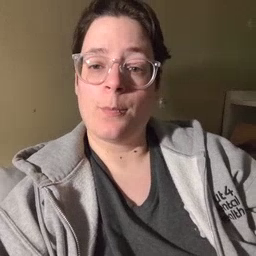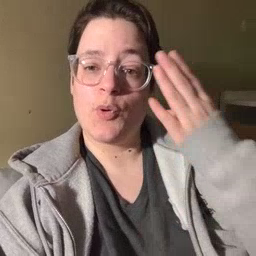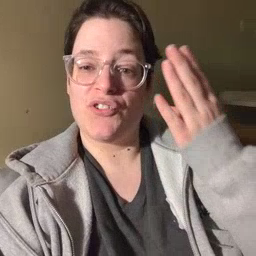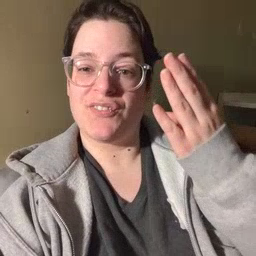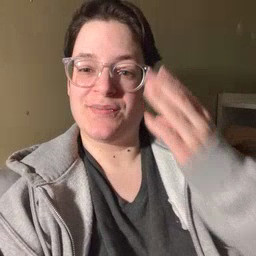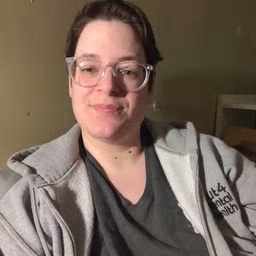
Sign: morning